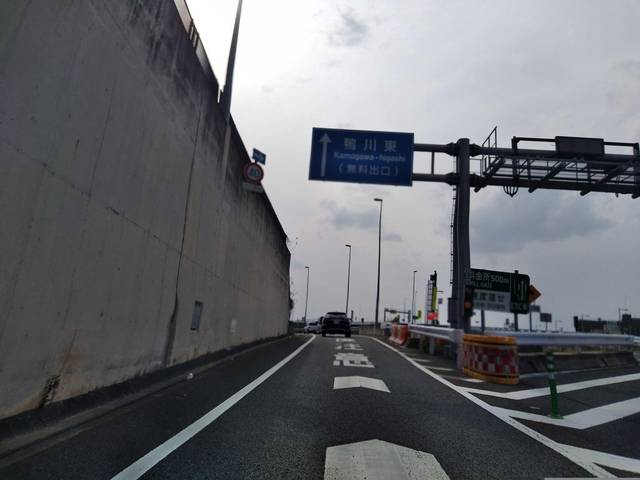
Region: Japan
Coordinates: 34.973, 135.766